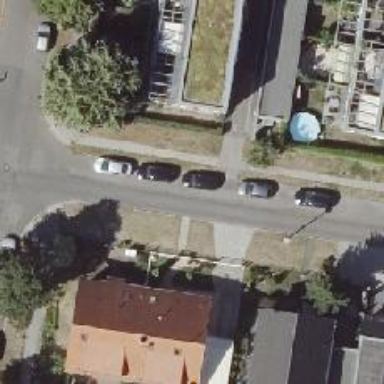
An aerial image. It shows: Footway.